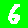
Digit: 6